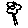
Label: flower